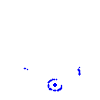
Particle: kaon